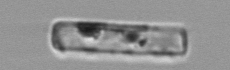
Label: Guinardia_delicatula